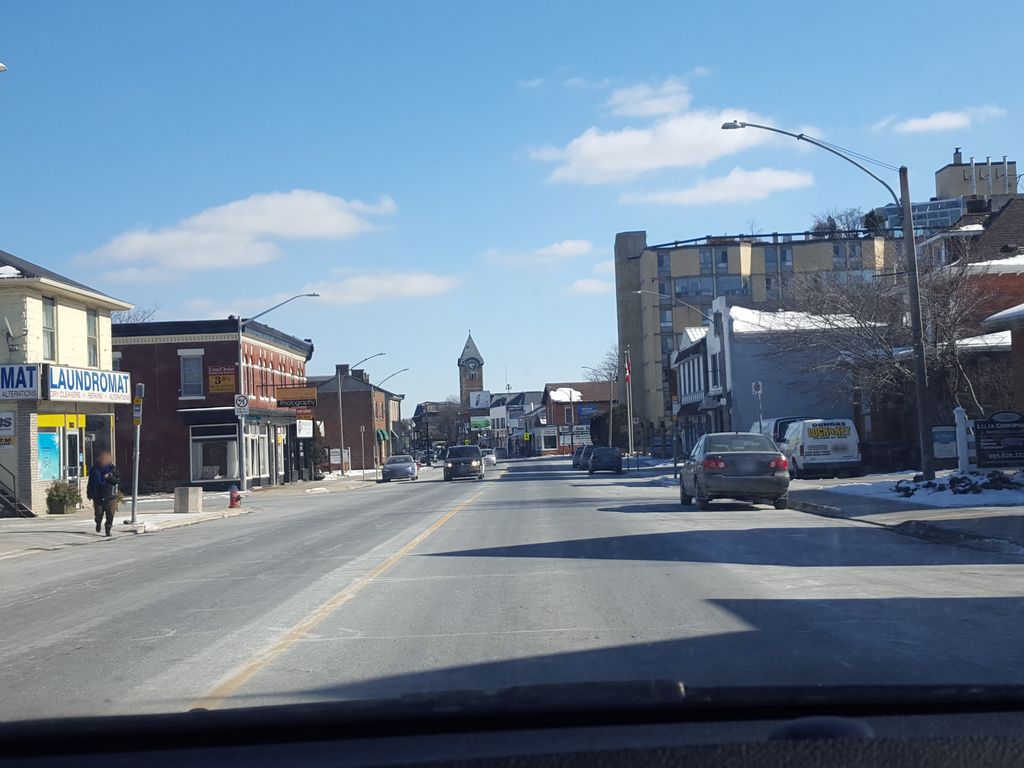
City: hamilton